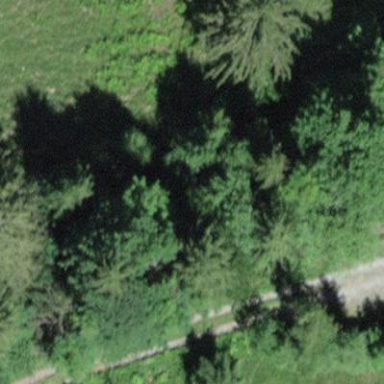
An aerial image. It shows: Forest dominated by needle-leaved trees.